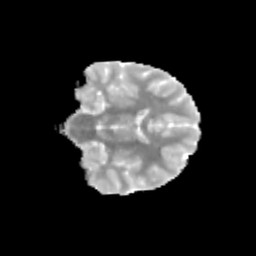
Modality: MD
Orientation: coronal
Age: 13
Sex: female
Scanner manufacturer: siemens
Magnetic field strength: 3 T
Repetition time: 3.8 s
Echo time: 0.07 s